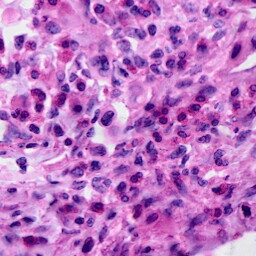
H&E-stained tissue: Cervix